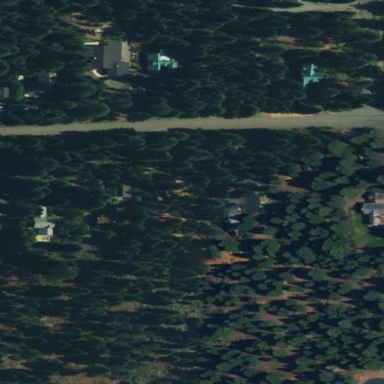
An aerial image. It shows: Evergreen woodland with needle-leaved trees.